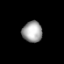
Tissue: prostate
Cell type: T cells
Senescence score: 0.3367
Nuclear area (px): 406
Mean DAPI intensity: 164.931